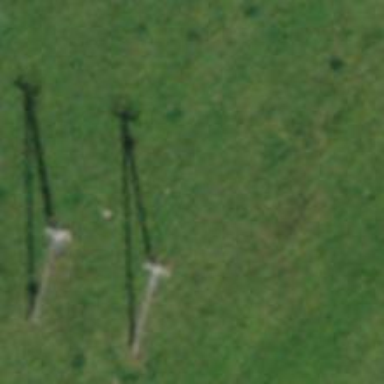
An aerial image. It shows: Power pole.